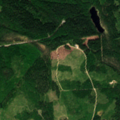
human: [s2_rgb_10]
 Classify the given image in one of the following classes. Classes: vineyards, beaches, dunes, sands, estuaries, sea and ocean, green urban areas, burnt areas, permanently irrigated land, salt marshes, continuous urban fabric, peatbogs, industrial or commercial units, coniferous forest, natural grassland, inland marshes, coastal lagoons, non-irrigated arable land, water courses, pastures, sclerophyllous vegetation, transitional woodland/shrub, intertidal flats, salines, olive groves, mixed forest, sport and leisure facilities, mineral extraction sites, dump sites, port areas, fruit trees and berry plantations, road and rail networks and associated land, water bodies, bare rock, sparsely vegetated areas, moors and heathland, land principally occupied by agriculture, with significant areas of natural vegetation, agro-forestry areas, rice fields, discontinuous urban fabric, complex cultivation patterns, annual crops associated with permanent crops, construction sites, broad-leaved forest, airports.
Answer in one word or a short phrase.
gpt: coniferous forest, mixed forest, transitional woodland/shrub